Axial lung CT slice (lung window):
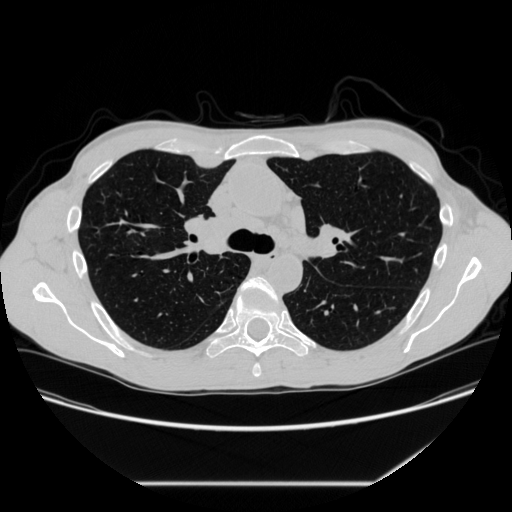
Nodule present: no